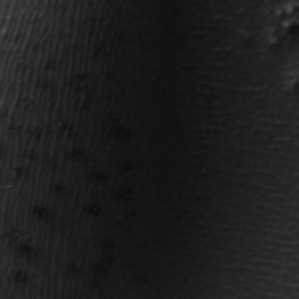
Label: frost